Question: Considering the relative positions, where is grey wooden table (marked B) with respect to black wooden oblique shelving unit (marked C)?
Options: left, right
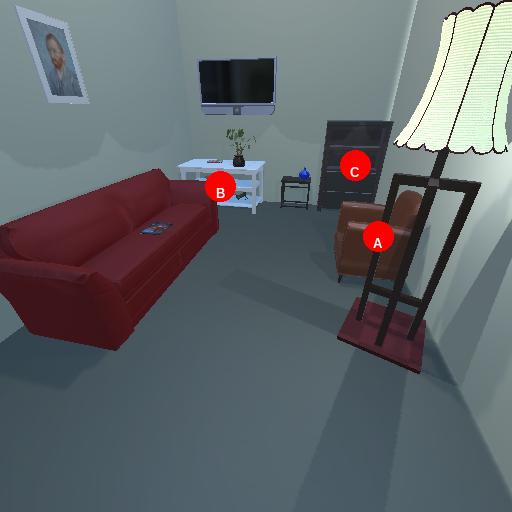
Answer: left